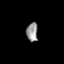
Tissue: skin
Cell type: Others
Senescence score: 0.216
Nuclear area (px): 208
Mean DAPI intensity: 149.755